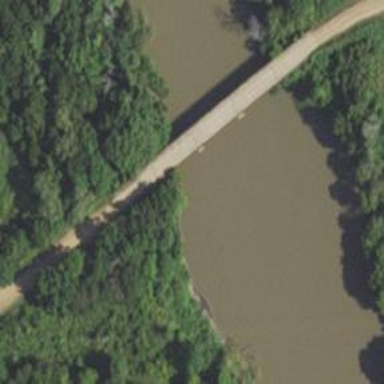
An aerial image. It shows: Unclassified road on beam bridge.